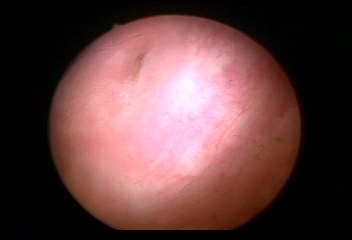
Modality: WLC
Class: Anatomical landmarks
Subclass: UreteralOrifice
Bladder cancer association: No
Annotated structures: Left ureteral orifice